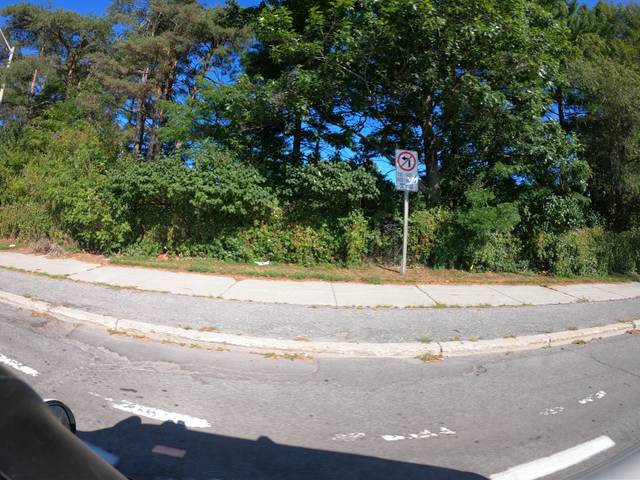
Region: Canada
Coordinates: 45.339, -75.681